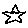
Label: star